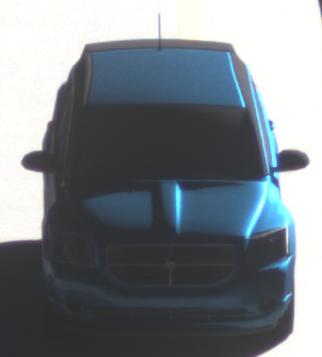
Make: Dodge
Model: Caliber 1.8
Detailed model: Caliber
Model produced from: 2006/06
Model produced until: 2009/03
Doors: 5
Color: blue
Road condition: dry road
Daytime: morning or afternoon
Contrast: high contrast